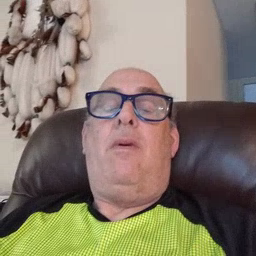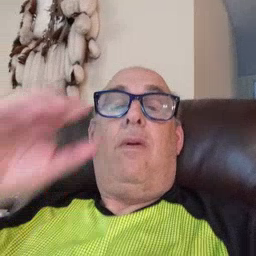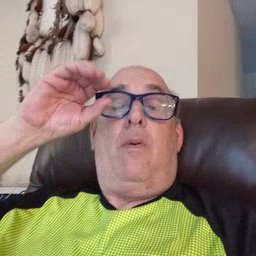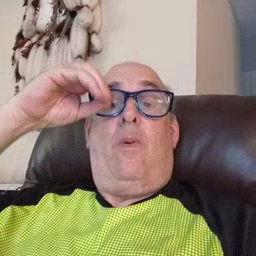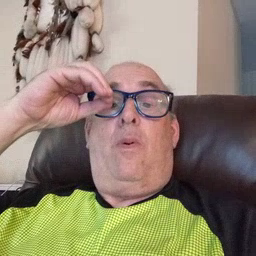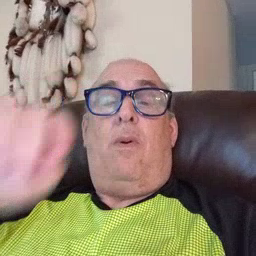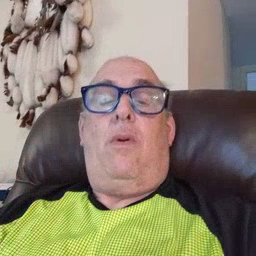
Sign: owl